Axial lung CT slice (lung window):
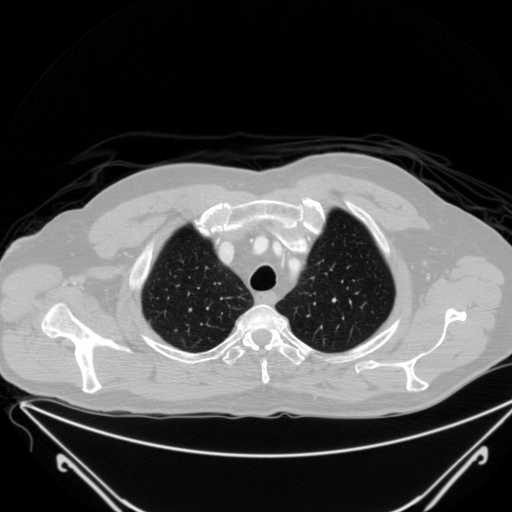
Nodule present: no